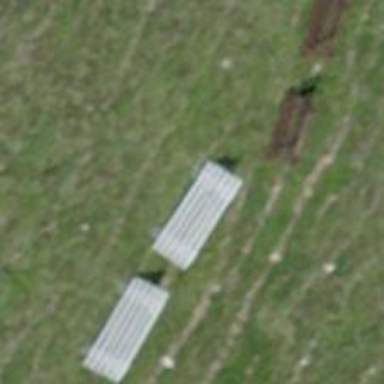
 designed to mitigate snow accumulations in specific area."